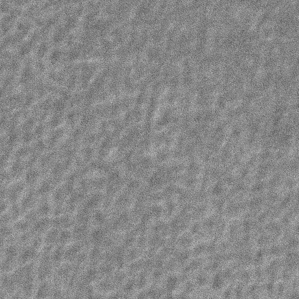
Label: frost